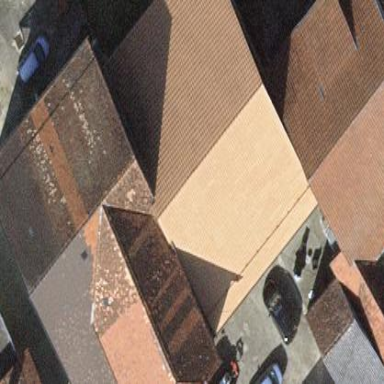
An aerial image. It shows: Residential building.